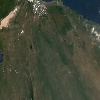
Label: land